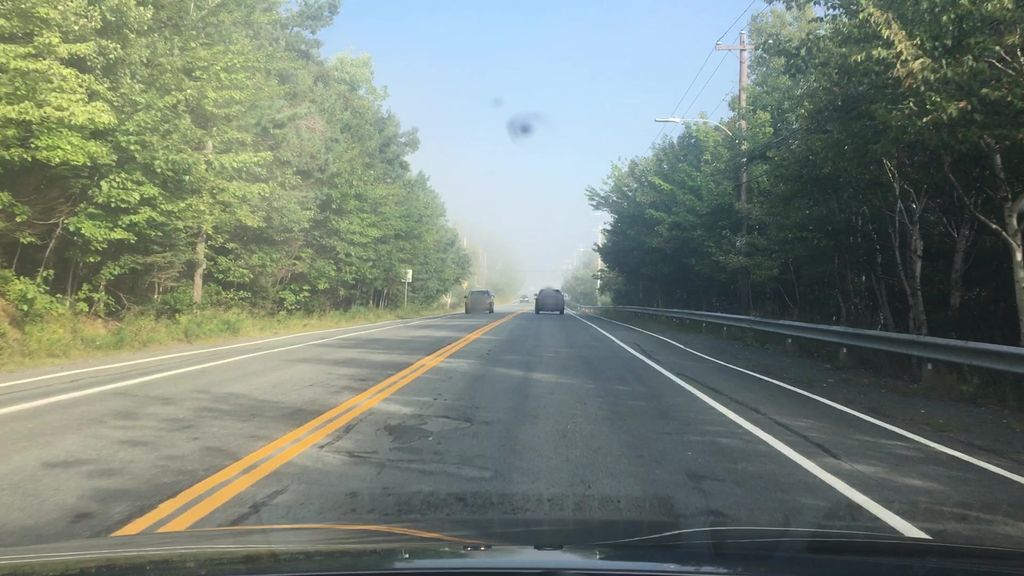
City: halifax